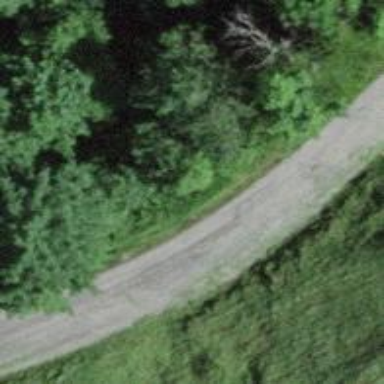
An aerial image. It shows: Unclassified road.